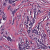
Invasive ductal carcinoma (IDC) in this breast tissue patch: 1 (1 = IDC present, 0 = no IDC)